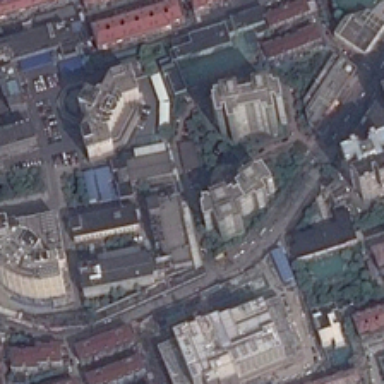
Many tall buildings and some green trees are in a commercial area .